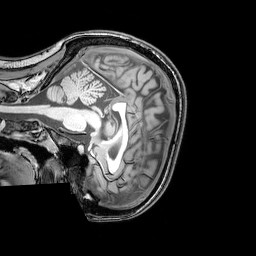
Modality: T1w
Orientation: sagittal
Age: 21
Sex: female
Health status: healthy
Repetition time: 0.081 s
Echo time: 0.037 s